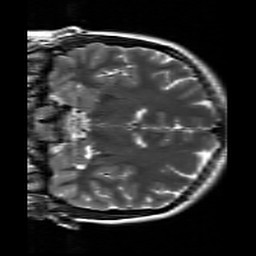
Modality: T2w
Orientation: coronal
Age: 19
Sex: female
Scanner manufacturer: siemens
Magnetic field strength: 3 T
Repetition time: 7 s
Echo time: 0.09 s